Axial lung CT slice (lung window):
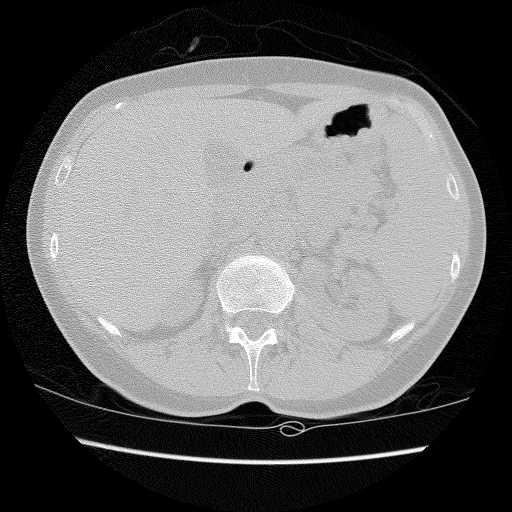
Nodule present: no